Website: ulta-beauty
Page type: delivery-shipping
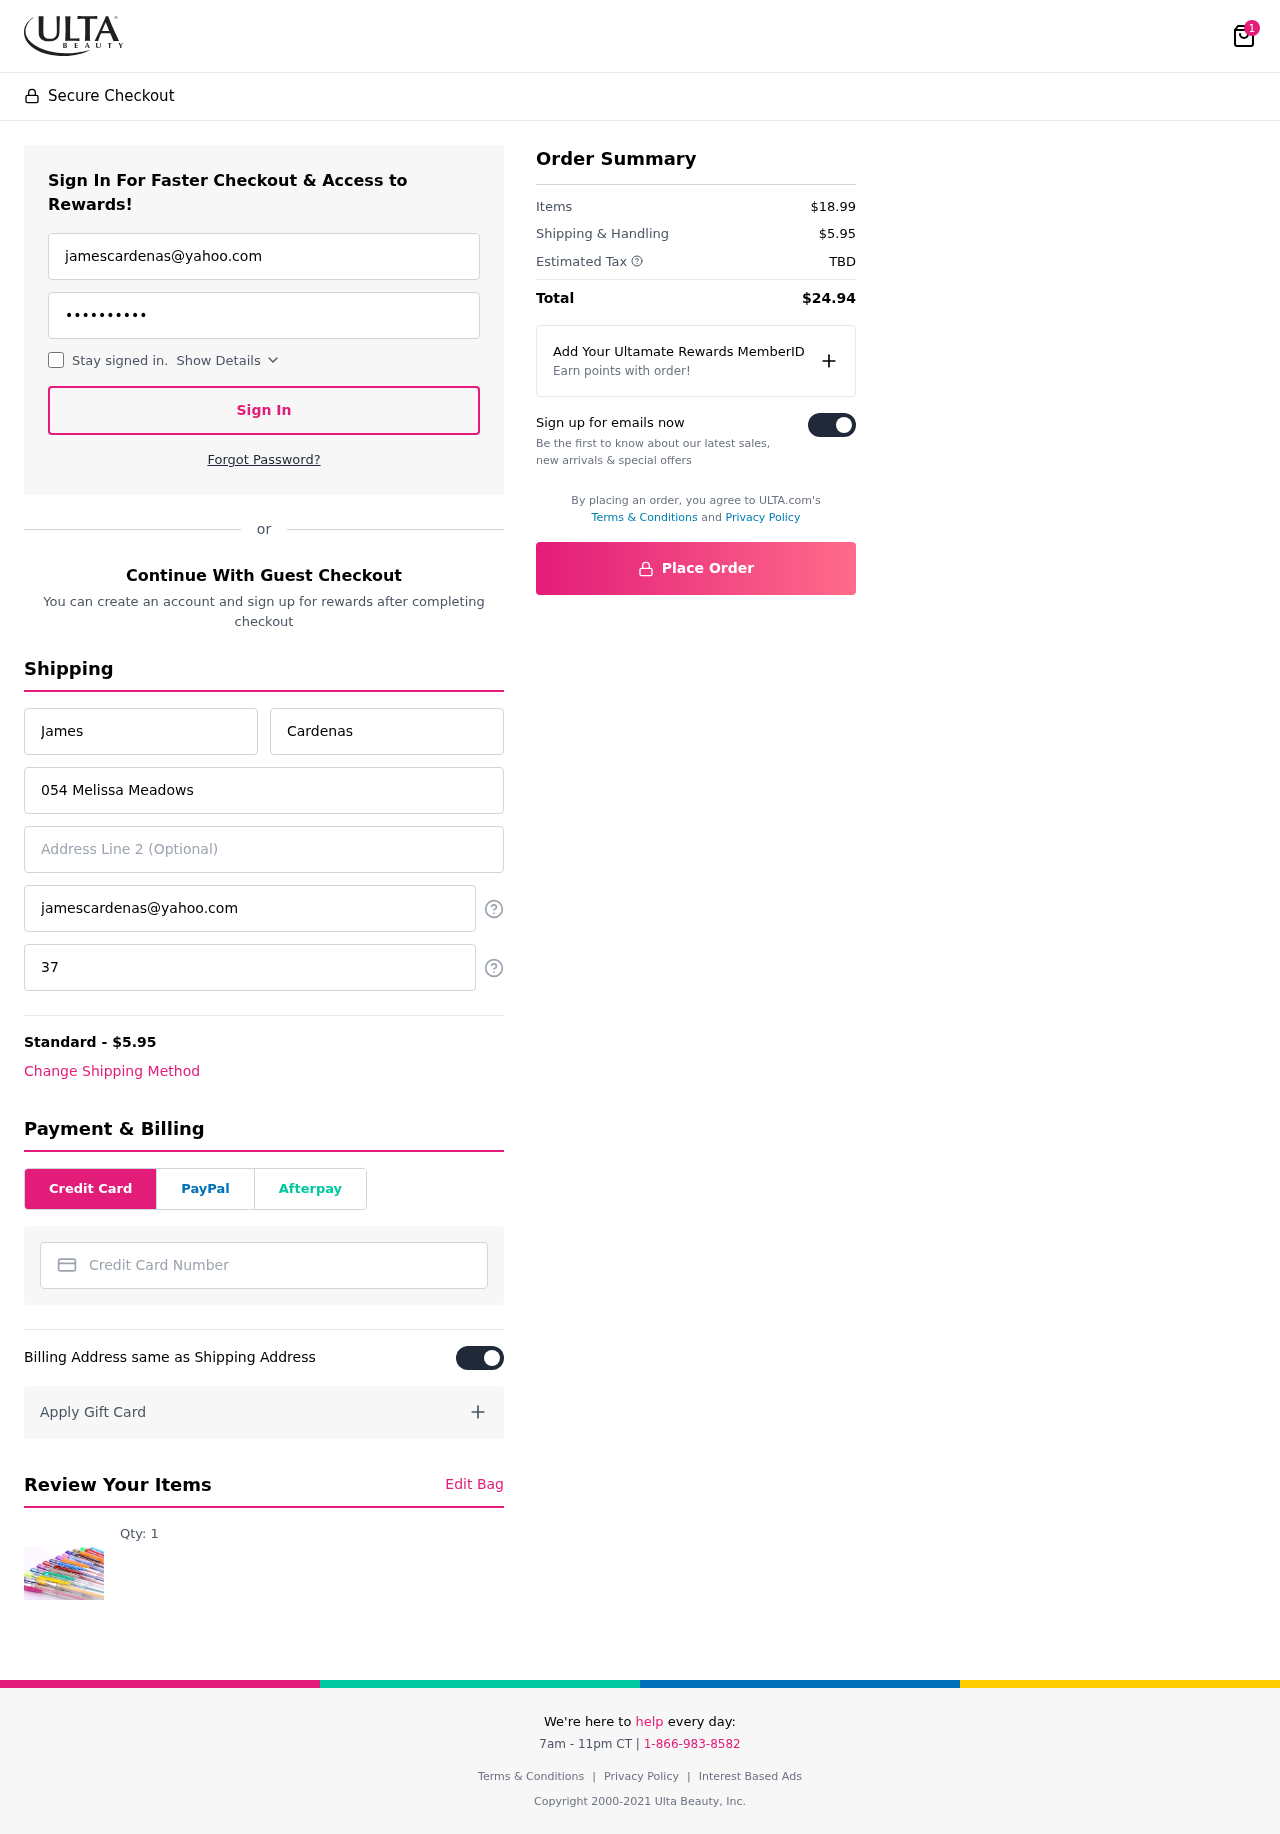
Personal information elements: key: PII_CARD_NUMBER
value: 6551 0732 3899 3247
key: PII_EMAIL
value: jamescardenas@yahoo.com
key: PII_EMAIL2
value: jamescardenas@yahoo.com
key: PII_FIRSTNAME
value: James
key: PII_LASTNAME
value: Cardenas
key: PII_PHONE
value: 3709113182
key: PII_STREET
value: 054 Melissa Meadows
Product elements: key: PRODUCT1_QUANTITY
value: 1
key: PRODUCT1
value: Qty: 1
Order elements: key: ORDER_NUM_ITEMS
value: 1
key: ORDER_SHIPPING_COST
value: $5.95
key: ORDER_SUBTOTAL
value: $18.99
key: ORDER_TAX
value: TBD
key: ORDER_TOTAL
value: $24.94